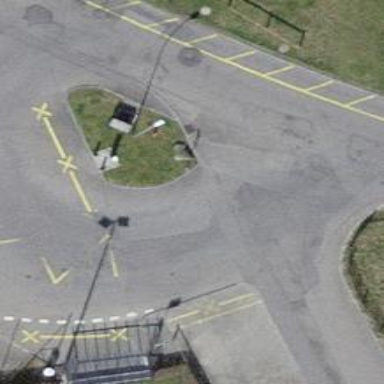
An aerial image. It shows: Bus stop with platform for public transport.